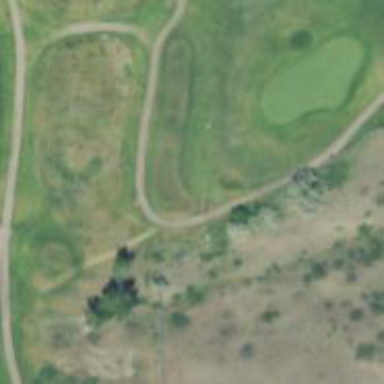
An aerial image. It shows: Service road used as golf cart path.